Question: I am using 'perl-mode' in Emacs, but there seems to be a problem with syntax highlighting when there are unmatched quotes inside a heredoc string. Consider the following perl code:
'''
#! /usr/bin/perl
use v5.14;
my $str= <<END;
Hello'
END
my $b=3;
print $str;
'''
This gives the following screenshot:

So all syntax highlighting after the heredoc string is lost. I am using Gnu Emacs 24.3.1 on Ubuntu 12.04.
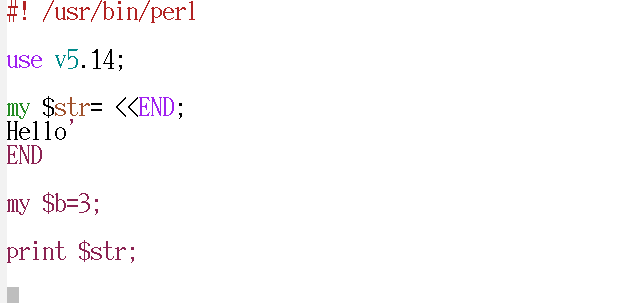
Answer: Interestingly, the Stack Overflow syntax highlighter appears to suffer from the same problem.
I haven't coded in Perl in a few years, but I remember strongly preferring 'cperl-mode' over 'perl-mode' when I did. I've just copied this snippet into a 'cperl-mode' buffer and it seems to highlight correctly.
If you're open to trying this out a simple 'M-x cperl-mode' should work for one buffer. To use 'cperl-mode' for all Perl buffers, something like this
'''
(fset 'perl-mode 'cperl-mode)
'''
should cause 'cperl-mode' to be used wherever 'perl-mode' would normally be used. (Note that 'cperl-mode' comes with Emacs.)